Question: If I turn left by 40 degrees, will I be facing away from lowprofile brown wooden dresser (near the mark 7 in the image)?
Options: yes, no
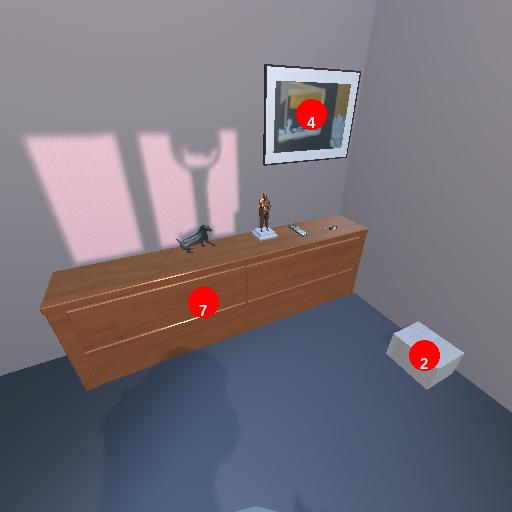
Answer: yes